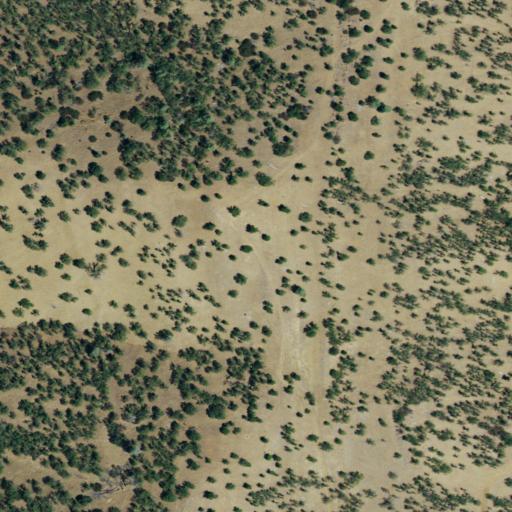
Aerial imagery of mountain in California named Helmer Hill containing shrub and grassland